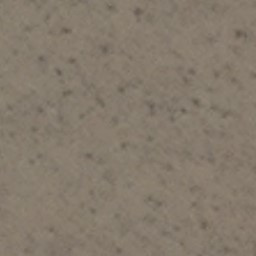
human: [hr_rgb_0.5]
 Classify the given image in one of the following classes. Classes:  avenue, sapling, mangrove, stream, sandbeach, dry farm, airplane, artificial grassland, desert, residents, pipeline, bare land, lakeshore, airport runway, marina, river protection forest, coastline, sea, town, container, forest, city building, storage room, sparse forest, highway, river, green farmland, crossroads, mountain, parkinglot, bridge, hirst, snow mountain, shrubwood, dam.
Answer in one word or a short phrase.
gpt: bare land